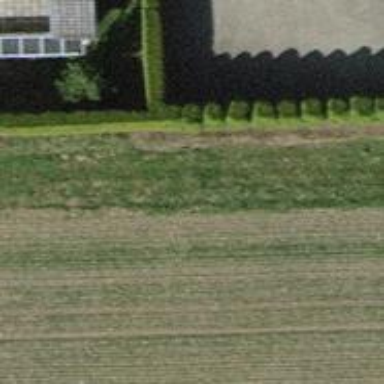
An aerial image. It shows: Hedge barrier.